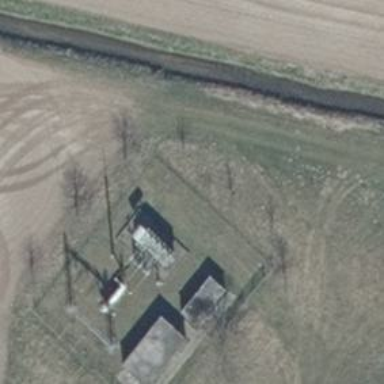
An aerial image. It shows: Outdoor power substation. The substation functions at the generation level. It is enclosed by fence.